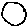
Label: circle